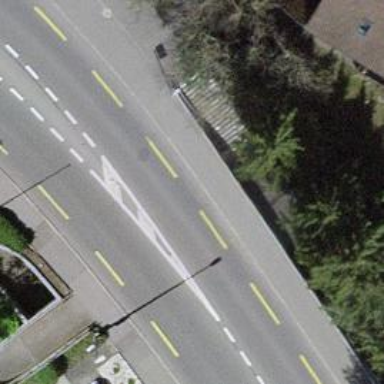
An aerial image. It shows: Footway passing through tunnel.